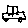
Label: car